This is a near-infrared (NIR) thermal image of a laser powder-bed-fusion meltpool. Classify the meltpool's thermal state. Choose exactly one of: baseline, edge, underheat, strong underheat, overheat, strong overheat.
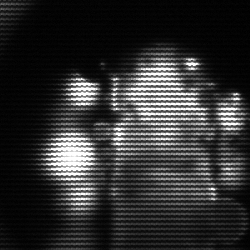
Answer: strong underheat